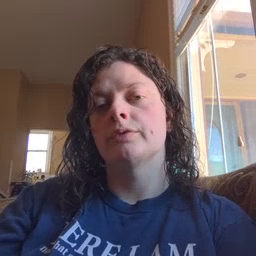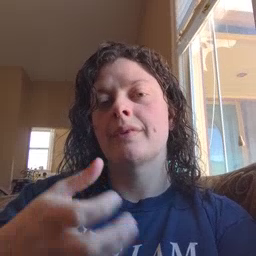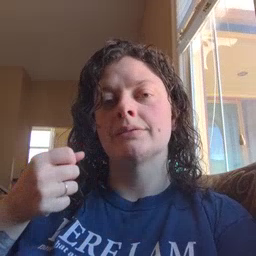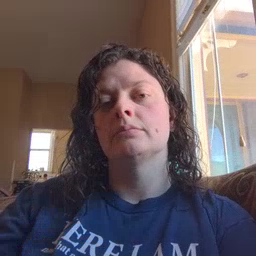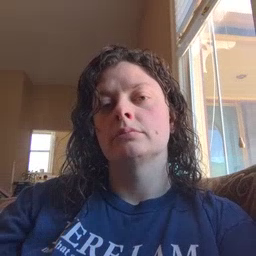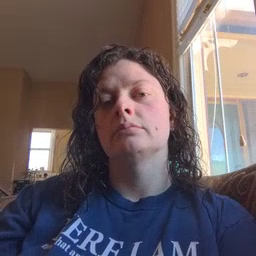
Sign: fast